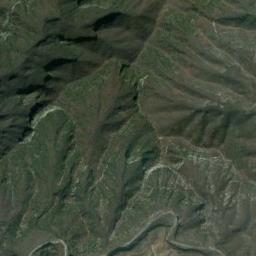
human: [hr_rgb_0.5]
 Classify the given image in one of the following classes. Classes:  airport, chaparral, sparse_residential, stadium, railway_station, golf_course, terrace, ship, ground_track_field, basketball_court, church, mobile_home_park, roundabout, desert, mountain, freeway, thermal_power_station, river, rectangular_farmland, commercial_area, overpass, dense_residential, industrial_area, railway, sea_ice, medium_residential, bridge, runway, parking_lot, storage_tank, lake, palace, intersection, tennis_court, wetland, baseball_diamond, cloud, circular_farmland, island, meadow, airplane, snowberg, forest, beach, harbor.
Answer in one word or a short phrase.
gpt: mountain